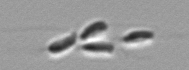
Label: Dinobryon